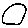
Label: circle